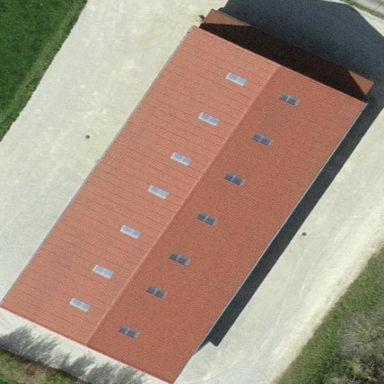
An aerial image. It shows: Farm auxiliary building.